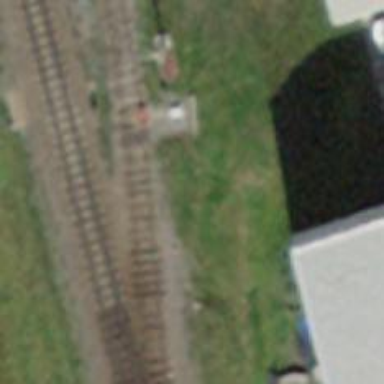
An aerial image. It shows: Narrow-gauge railway with one track. The electrification is done using contact line. It is spur service.